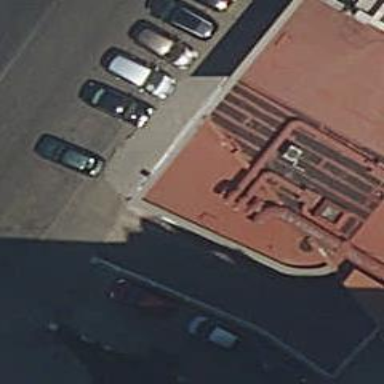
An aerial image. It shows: Taxi stand.